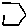
Label: hexagon